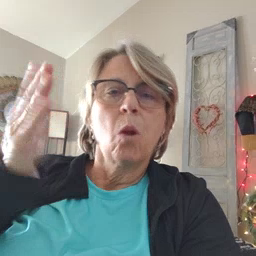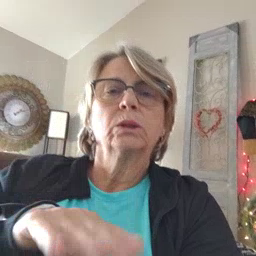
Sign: close